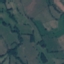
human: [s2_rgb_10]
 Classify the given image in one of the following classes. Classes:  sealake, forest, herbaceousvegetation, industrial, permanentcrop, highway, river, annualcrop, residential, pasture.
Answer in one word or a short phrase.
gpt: Pasture